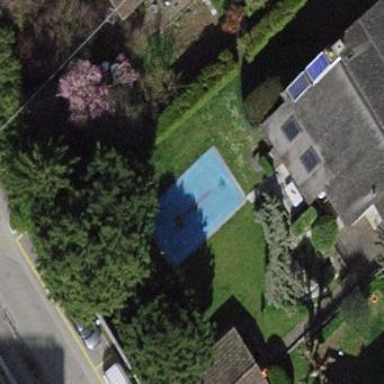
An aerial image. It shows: Swimming pool located in leisure land.